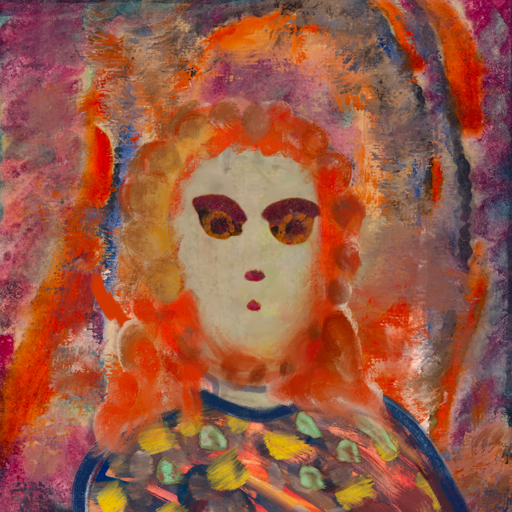
Background: Experience, Head And Neck Front: Hill_Girl, Face Front: Doll, Bust: Mother_And_Son_Mother, Hair Front: Rupkatha, Head Accessory: Blank, Second Necklace: Blank, Necklace: Blank, Baby: Blank